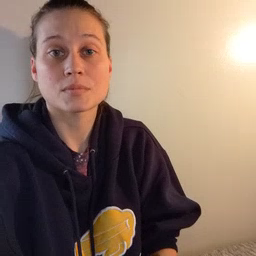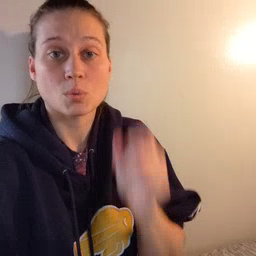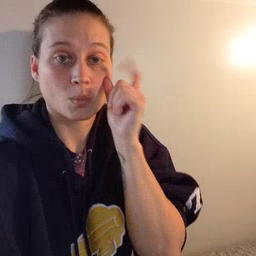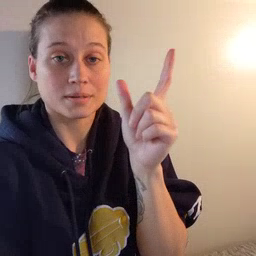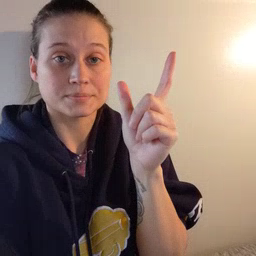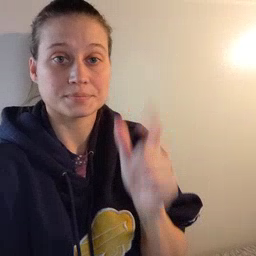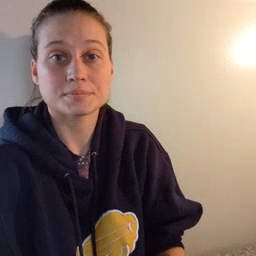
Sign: wake